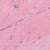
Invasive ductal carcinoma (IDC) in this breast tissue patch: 0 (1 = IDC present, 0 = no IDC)